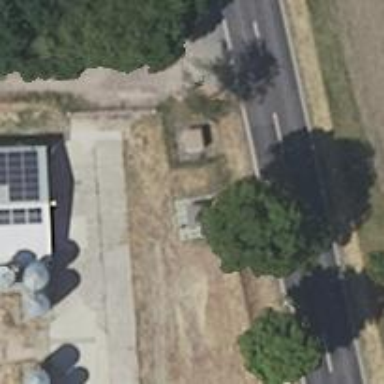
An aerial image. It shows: Power substation.